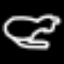
Label: frog